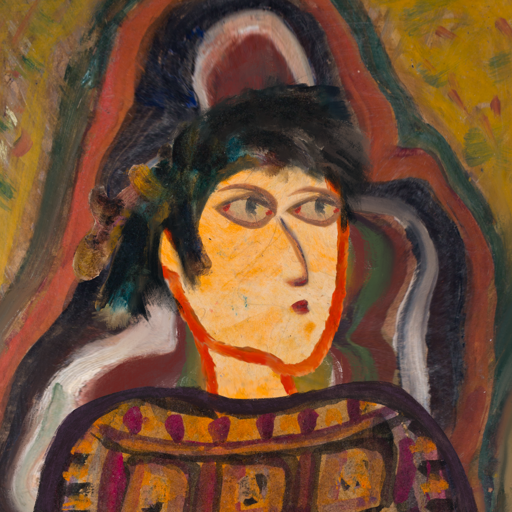
Background: AfterRaid, Head And Neck Side: Experience, Face Side: GypsyMother, Bust: Doll, Hair Side: Pipe, Head Accessory: Blank, Second Necklace: Blank, Necklace: Blank, Baby: Blank